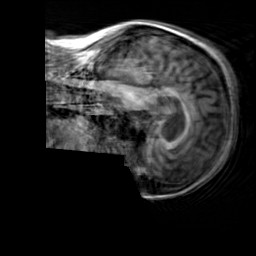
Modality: T1w
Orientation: sagittal
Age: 71
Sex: female
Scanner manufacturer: siemens
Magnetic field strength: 3 T
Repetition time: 2.3 s
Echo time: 0.00303 s